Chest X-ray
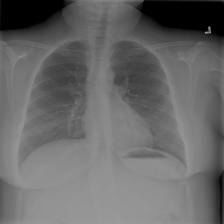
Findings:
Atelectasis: negative
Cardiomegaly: negative
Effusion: negative
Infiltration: negative
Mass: negative
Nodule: negative
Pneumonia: negative
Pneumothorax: negative
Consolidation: negative
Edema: negative
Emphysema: negative
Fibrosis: negative
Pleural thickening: negative
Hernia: negative